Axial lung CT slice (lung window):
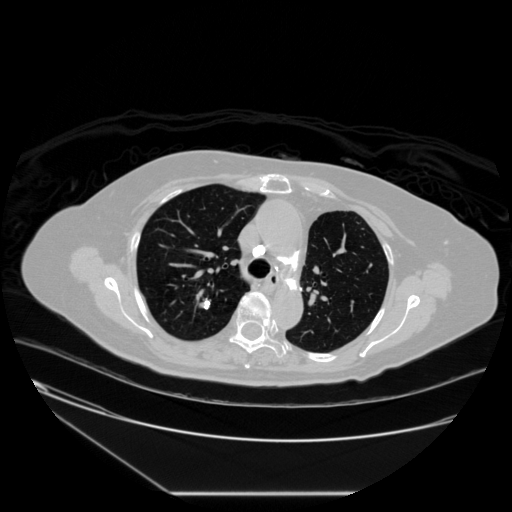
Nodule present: yes
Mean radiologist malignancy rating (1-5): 2.6